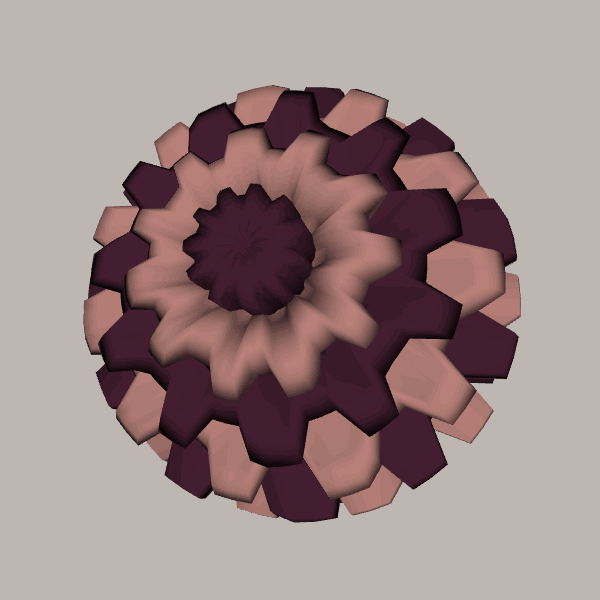
Background: light